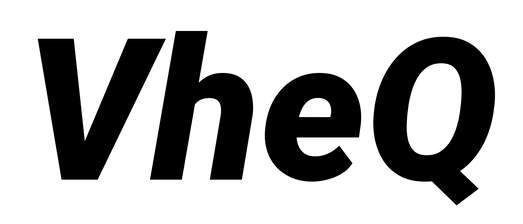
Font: Roboto-Italic_Black_Italic